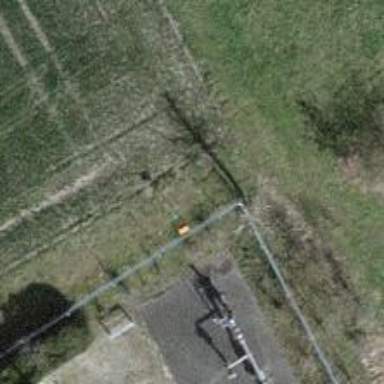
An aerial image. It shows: Pole with roof cover.